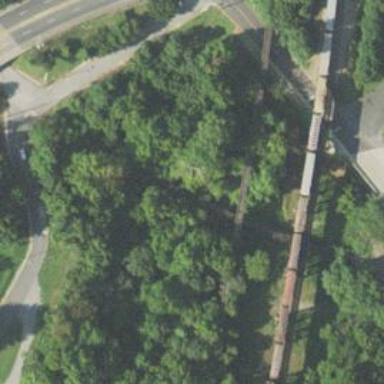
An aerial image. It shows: Disused railway yard. It features bridge.